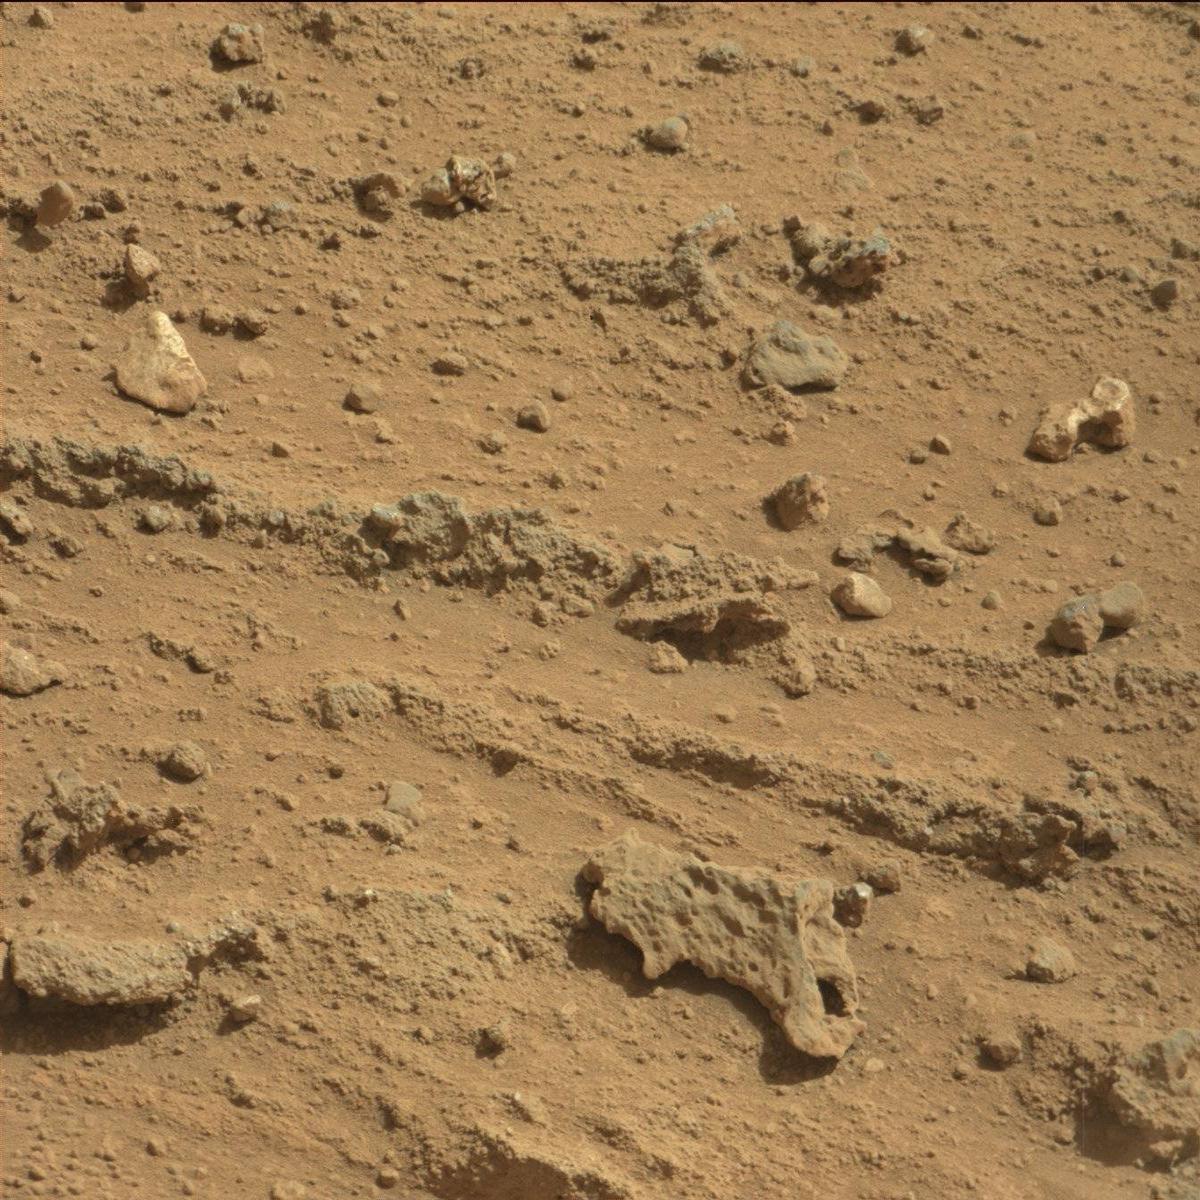
Terrain classes present: Bedrock, Rock, Sand / Soil